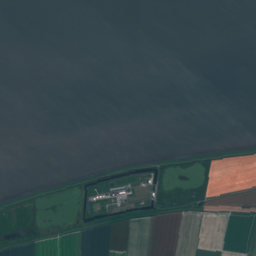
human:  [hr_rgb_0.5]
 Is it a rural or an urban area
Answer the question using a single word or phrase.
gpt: rural

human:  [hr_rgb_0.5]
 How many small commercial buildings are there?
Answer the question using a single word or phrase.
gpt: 1

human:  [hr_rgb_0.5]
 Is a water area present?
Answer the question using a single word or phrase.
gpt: yes

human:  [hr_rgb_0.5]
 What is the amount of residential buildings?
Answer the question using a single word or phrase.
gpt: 27

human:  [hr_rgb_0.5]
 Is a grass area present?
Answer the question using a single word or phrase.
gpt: yes

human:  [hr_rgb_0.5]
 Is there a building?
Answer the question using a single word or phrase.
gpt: yes

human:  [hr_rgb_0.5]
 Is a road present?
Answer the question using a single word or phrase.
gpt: yes

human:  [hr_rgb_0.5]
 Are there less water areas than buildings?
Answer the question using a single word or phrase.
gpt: yes

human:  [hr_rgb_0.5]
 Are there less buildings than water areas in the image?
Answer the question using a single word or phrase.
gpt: no

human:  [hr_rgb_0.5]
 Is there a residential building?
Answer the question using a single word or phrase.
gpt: yes

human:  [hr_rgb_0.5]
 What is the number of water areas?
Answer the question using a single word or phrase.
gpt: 19

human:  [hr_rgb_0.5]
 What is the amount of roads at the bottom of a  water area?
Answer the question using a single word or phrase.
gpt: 2

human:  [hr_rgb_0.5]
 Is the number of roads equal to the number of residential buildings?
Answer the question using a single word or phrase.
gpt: no

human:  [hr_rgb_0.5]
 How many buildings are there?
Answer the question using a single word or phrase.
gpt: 28

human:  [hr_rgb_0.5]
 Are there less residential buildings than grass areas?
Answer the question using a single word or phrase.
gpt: no

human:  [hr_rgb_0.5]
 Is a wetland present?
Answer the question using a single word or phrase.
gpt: yes

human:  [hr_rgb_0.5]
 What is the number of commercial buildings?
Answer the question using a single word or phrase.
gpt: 1

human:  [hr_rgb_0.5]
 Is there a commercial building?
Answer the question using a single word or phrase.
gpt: yes

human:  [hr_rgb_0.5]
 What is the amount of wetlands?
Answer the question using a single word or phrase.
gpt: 6

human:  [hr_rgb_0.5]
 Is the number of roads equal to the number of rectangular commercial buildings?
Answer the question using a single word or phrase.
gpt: no

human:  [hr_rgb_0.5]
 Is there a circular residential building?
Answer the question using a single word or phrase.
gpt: yes

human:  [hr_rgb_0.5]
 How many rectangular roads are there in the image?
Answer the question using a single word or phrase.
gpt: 0

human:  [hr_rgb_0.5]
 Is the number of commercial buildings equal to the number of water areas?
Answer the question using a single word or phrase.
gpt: no

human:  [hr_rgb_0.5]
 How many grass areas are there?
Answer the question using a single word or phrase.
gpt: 26

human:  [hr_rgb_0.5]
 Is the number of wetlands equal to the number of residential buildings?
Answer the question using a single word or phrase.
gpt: no

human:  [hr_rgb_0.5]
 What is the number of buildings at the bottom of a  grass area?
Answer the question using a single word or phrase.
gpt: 28

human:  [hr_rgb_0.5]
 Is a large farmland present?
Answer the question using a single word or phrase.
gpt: yes

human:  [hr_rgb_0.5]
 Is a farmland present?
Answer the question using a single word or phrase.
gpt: yes

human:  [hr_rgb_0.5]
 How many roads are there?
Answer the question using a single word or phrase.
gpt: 3

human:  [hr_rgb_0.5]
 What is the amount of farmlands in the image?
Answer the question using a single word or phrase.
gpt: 15

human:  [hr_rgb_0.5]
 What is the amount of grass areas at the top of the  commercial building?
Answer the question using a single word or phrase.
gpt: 5

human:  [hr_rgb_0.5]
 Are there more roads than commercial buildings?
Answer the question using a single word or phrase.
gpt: yes

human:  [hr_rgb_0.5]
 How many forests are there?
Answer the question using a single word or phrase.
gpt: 3

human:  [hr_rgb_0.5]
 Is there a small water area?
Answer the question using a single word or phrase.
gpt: yes

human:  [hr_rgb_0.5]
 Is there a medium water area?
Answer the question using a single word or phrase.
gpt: yes

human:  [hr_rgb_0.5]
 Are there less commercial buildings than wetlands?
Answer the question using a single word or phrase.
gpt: yes

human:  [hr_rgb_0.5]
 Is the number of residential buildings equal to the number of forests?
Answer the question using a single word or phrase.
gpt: no

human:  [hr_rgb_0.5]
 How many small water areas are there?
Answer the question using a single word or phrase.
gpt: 1

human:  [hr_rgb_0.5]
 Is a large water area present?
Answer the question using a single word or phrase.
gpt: yes

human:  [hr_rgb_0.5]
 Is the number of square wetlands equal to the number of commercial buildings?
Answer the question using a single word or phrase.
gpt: no

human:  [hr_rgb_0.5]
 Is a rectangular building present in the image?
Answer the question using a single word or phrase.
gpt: yes

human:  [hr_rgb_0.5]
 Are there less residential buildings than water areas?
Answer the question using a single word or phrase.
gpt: no

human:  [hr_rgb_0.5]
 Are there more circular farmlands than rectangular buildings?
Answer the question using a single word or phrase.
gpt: no

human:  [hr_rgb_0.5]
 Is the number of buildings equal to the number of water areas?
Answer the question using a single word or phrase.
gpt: no

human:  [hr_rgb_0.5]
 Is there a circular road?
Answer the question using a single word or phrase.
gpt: no

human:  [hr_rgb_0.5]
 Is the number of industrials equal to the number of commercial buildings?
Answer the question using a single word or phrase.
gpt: yes

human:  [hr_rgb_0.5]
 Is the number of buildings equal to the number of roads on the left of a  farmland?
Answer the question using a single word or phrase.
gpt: no

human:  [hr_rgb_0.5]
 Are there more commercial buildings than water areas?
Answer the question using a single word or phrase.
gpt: no

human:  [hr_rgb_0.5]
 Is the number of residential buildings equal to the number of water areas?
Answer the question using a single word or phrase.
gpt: no

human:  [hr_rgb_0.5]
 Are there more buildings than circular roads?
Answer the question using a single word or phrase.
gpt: yes

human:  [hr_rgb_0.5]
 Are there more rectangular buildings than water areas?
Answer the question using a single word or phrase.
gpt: yes

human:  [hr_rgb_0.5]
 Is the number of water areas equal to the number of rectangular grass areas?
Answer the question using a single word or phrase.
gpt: no

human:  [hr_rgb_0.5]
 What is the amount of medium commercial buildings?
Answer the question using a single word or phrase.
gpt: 0

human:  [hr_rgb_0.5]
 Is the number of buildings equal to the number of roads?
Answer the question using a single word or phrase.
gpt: no

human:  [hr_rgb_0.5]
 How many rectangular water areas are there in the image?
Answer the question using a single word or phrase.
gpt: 2

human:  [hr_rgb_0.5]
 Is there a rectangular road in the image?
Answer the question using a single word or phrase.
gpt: no

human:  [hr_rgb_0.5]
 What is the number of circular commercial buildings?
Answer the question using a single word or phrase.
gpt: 0

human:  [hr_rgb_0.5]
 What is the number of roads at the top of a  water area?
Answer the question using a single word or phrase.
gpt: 2

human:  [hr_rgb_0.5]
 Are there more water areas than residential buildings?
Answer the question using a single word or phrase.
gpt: no

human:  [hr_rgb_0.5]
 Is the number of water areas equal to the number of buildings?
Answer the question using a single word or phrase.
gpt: no

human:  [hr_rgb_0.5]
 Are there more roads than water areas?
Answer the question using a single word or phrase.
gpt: no

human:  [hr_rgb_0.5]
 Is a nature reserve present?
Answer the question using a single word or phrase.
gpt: yes

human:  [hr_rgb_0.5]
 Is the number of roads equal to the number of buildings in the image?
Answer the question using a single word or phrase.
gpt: no

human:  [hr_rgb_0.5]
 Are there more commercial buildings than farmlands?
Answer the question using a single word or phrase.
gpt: no